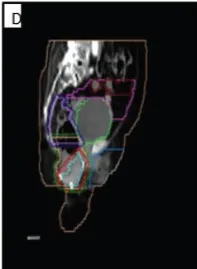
Sagittal view. GTV: cyan, CTV-56: bright red, CTV-50.4: peach, CTV-42: lavender, PTV-56: red, PTV-50.4: green, PTV-42: dark blue, Lt femur: yellow, Rt femur: blue, Ext genitalia: light blue, bladder: lime green, bowel bag: pink, small bowel: red, iliac crest: orange, external: beige.
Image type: radiology (ct)